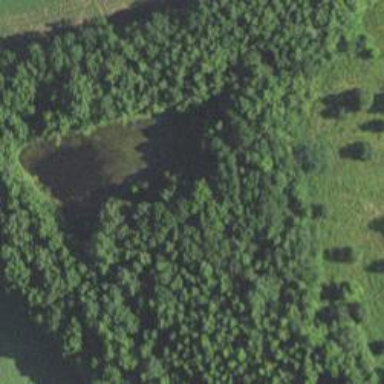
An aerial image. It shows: Pond with natural water.